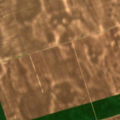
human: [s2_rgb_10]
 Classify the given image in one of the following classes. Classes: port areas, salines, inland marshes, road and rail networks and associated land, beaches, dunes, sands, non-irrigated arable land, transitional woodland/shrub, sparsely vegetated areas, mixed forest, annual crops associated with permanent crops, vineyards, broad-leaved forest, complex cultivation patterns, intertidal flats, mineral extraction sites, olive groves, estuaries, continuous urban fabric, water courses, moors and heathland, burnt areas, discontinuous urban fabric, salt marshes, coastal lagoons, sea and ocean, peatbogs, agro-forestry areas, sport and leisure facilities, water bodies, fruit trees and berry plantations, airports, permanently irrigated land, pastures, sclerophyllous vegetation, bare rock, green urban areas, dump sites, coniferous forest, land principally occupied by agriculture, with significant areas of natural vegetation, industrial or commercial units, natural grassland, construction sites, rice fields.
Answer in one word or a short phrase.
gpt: non-irrigated arable land